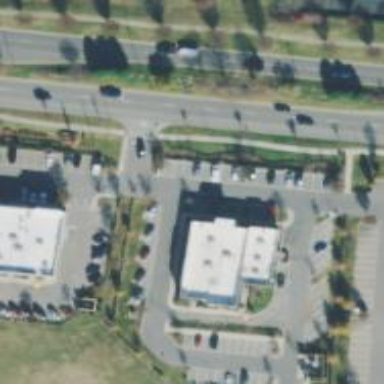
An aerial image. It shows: Healthcare clinic.